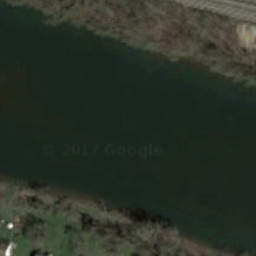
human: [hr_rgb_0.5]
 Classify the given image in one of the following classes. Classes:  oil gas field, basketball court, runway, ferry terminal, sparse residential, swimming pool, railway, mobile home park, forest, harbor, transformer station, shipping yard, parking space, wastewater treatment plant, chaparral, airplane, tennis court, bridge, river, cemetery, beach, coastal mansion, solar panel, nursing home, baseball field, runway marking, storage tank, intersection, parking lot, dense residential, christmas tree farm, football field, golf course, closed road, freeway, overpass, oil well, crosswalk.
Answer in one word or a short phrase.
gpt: river